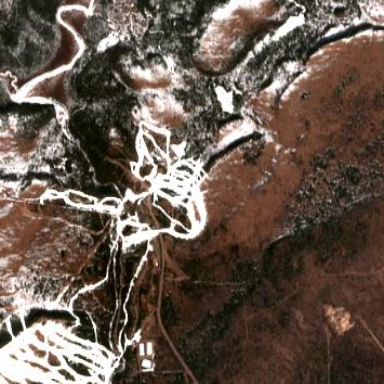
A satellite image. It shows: Area designated for winter sports.